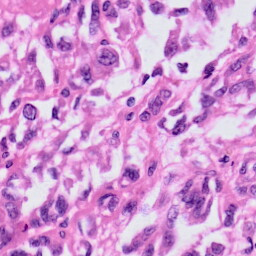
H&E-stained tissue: Skin